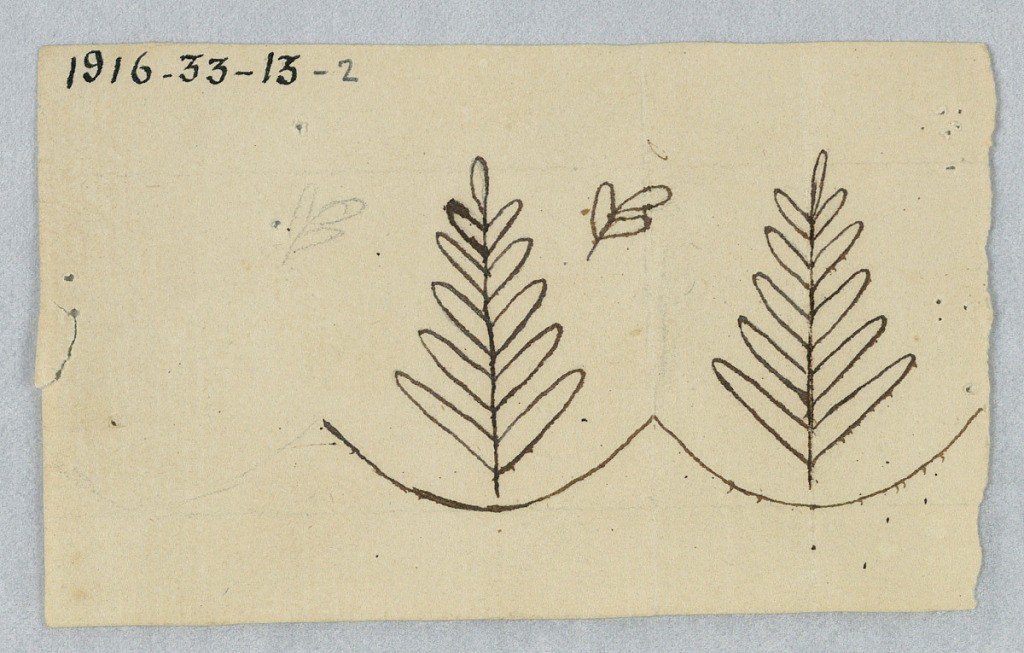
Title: Design for Emrboidery Pattern
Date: before 1916
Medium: Graphite, brush and ink on paper, pricked
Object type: Drawing
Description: Embroidery pattern